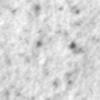
Label: no_change